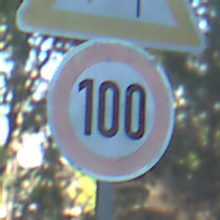
Verkehrszeichen: Geschwindigkeit100
Zusatzzeichen oben: SeitenwindVonRechts
Umgebung: Outdoor, Nature
Tageszeit: MorningAfternoon
Wetter: Clear
Licht: Natural
Jahreszeit: NotSpecified
Kontrast: LowContrast